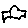
Label: car